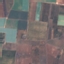
Land use / land cover: PermanentCrop